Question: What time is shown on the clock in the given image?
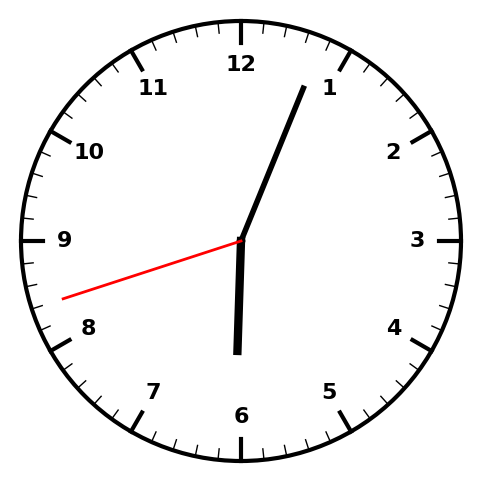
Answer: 06:03:42